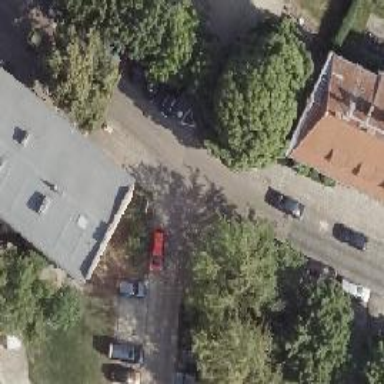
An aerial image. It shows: Residential road with concrete surface. There is separate sidewalk.